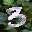
Label: 3